RGB frame:
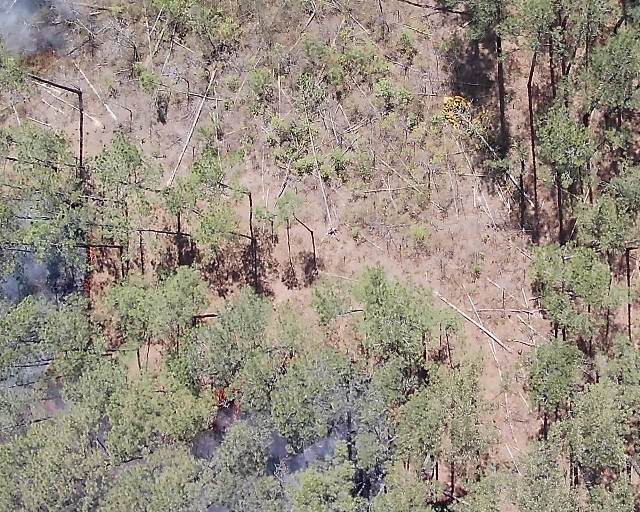
Thermal frame:
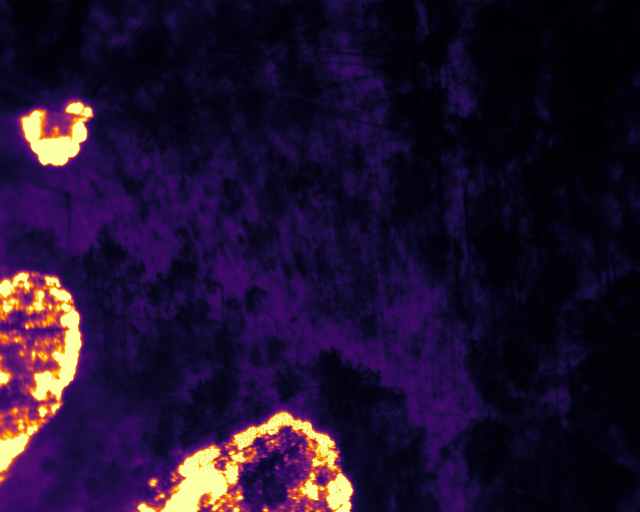
Captured: 2026-02-27 02:36:16
Pixels at or above 80 °C: 24246 (fraction of frame: 0.07399)